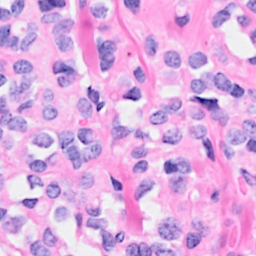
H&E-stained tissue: Breast